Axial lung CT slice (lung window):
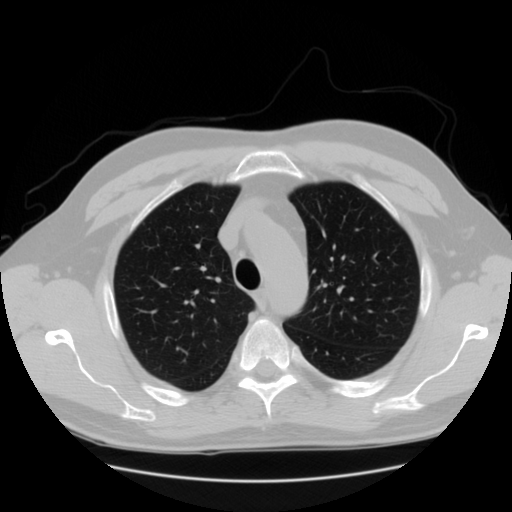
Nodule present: no